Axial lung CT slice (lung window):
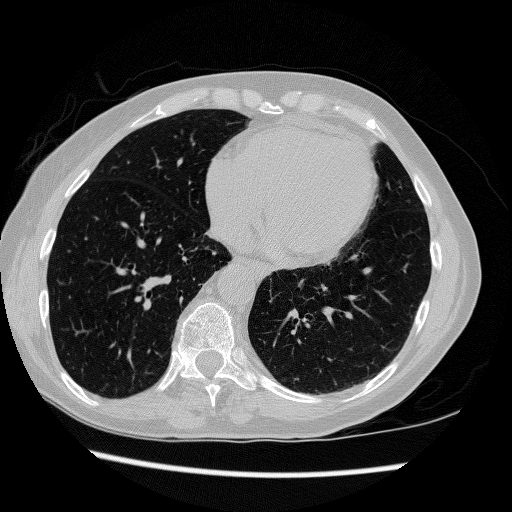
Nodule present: no